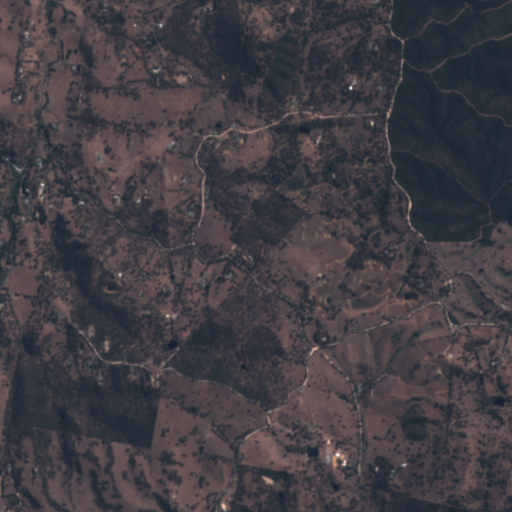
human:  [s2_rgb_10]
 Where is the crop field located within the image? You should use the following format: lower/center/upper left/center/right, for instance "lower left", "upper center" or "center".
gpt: The crop field is located in the lower right of the image.
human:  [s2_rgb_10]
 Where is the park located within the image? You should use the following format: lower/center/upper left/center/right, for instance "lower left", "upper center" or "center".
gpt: The park is located in the lower right of the image.
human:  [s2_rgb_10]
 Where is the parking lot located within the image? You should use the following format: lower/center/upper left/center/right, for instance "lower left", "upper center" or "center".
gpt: The parking lot is located in the lower right of the image.
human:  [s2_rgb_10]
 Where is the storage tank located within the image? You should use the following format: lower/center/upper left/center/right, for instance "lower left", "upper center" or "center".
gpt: The storage tank is located in the lower center of the image.
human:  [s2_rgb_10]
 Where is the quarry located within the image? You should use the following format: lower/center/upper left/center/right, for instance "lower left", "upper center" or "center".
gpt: There is no quarry in the image.